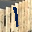
Label: 1